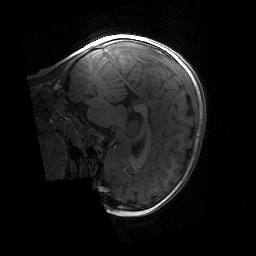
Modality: T1w
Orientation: sagittal
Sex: male
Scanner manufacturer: siemens
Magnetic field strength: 3 T
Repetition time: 1.9 s
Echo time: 0.00243 s